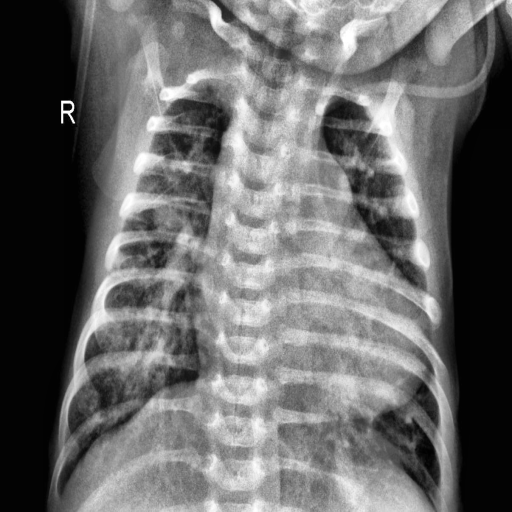
Finding: PNEUMONIA